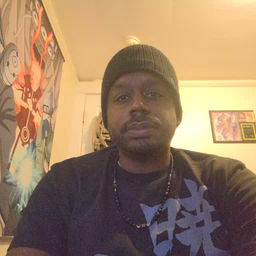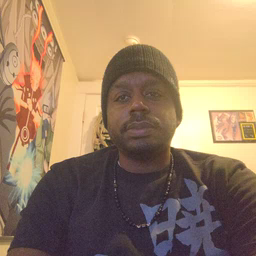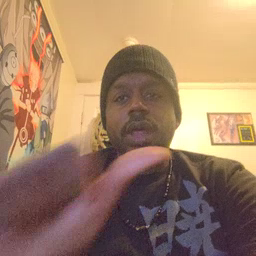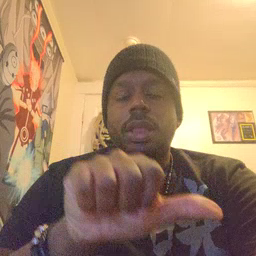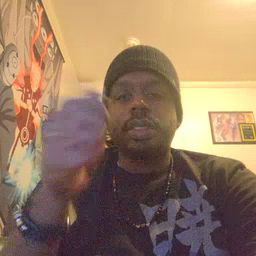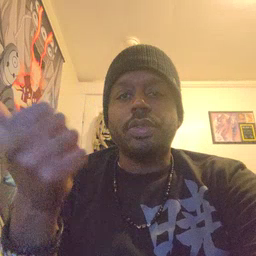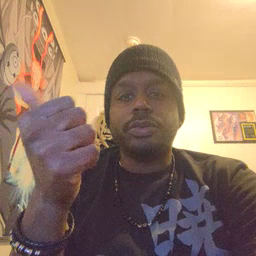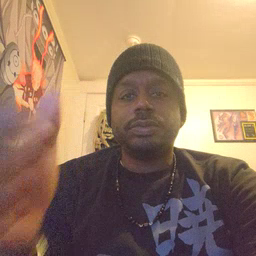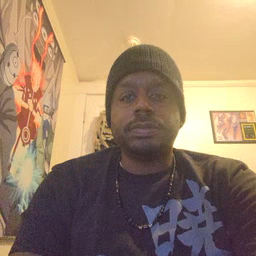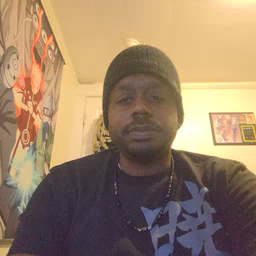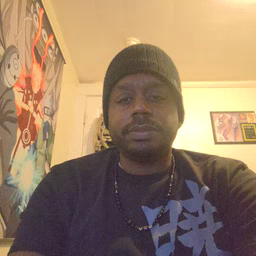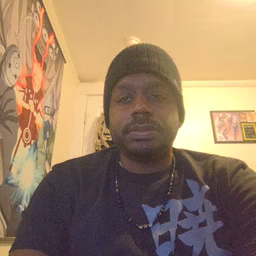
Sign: another